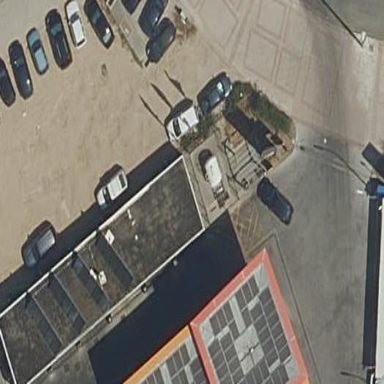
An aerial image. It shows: Car wash facility located inside building.